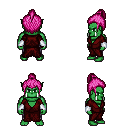
a pixel art fantasy rpg character, male body template, orc, green skin, red robe, metal pants, pink short topknot hairstyle, white cloth bracers, four views (front, back, left, right), 2x2 character sprite sheet, small pixel art, hard edges, no anti-aliasing